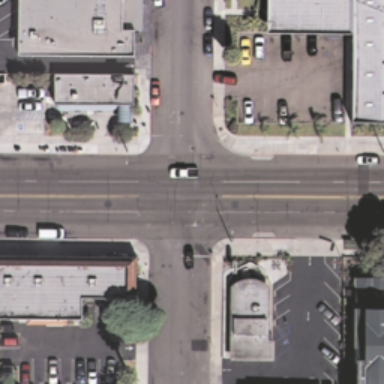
An intersection with a few cars on the road .